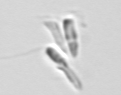
Label: Dinobryon